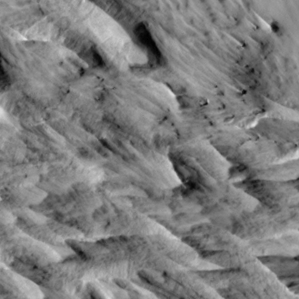
Label: non_frost